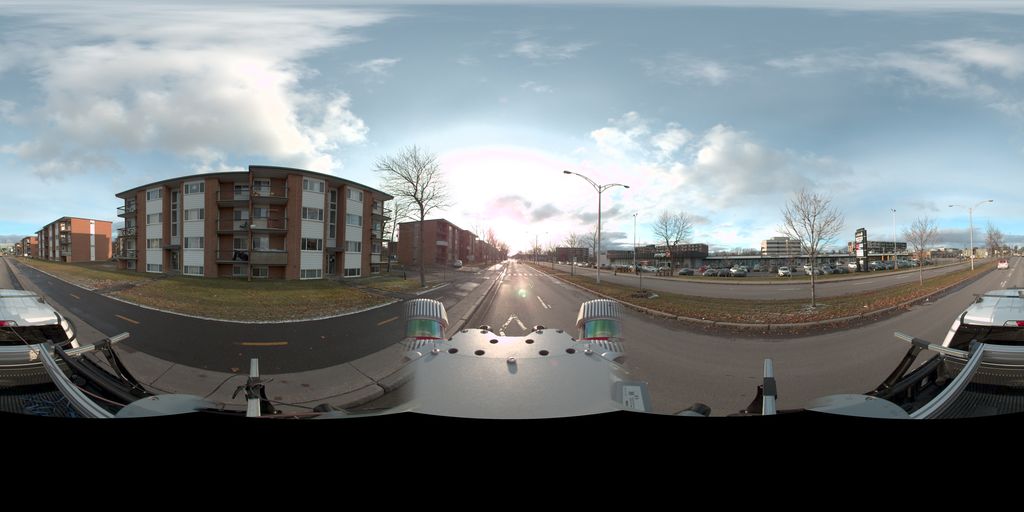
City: quebec_city